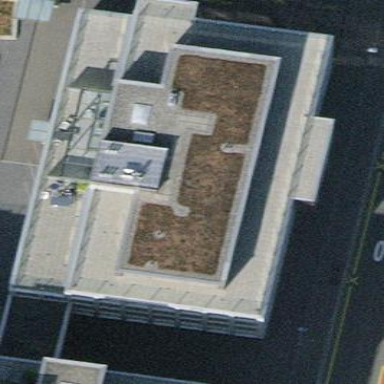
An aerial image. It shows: Office building.